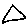
Label: triangle